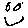
Label: smiley face